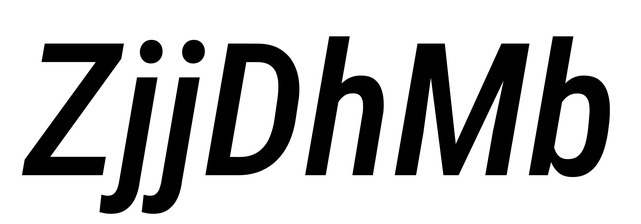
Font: Roboto-Italic_Condensed_Medium_Italic